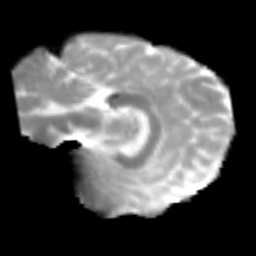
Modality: MD
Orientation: sagittal
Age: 21
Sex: female
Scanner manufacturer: siemens
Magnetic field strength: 3 T
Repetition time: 2.3 s
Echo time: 0.085 s